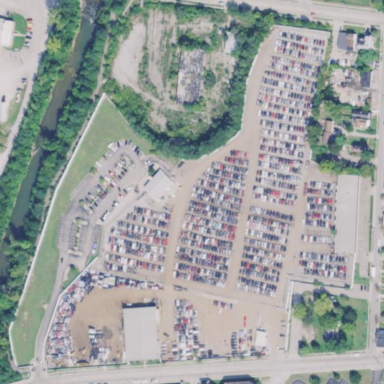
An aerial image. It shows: Industrial area designated as scrap yard.